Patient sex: F
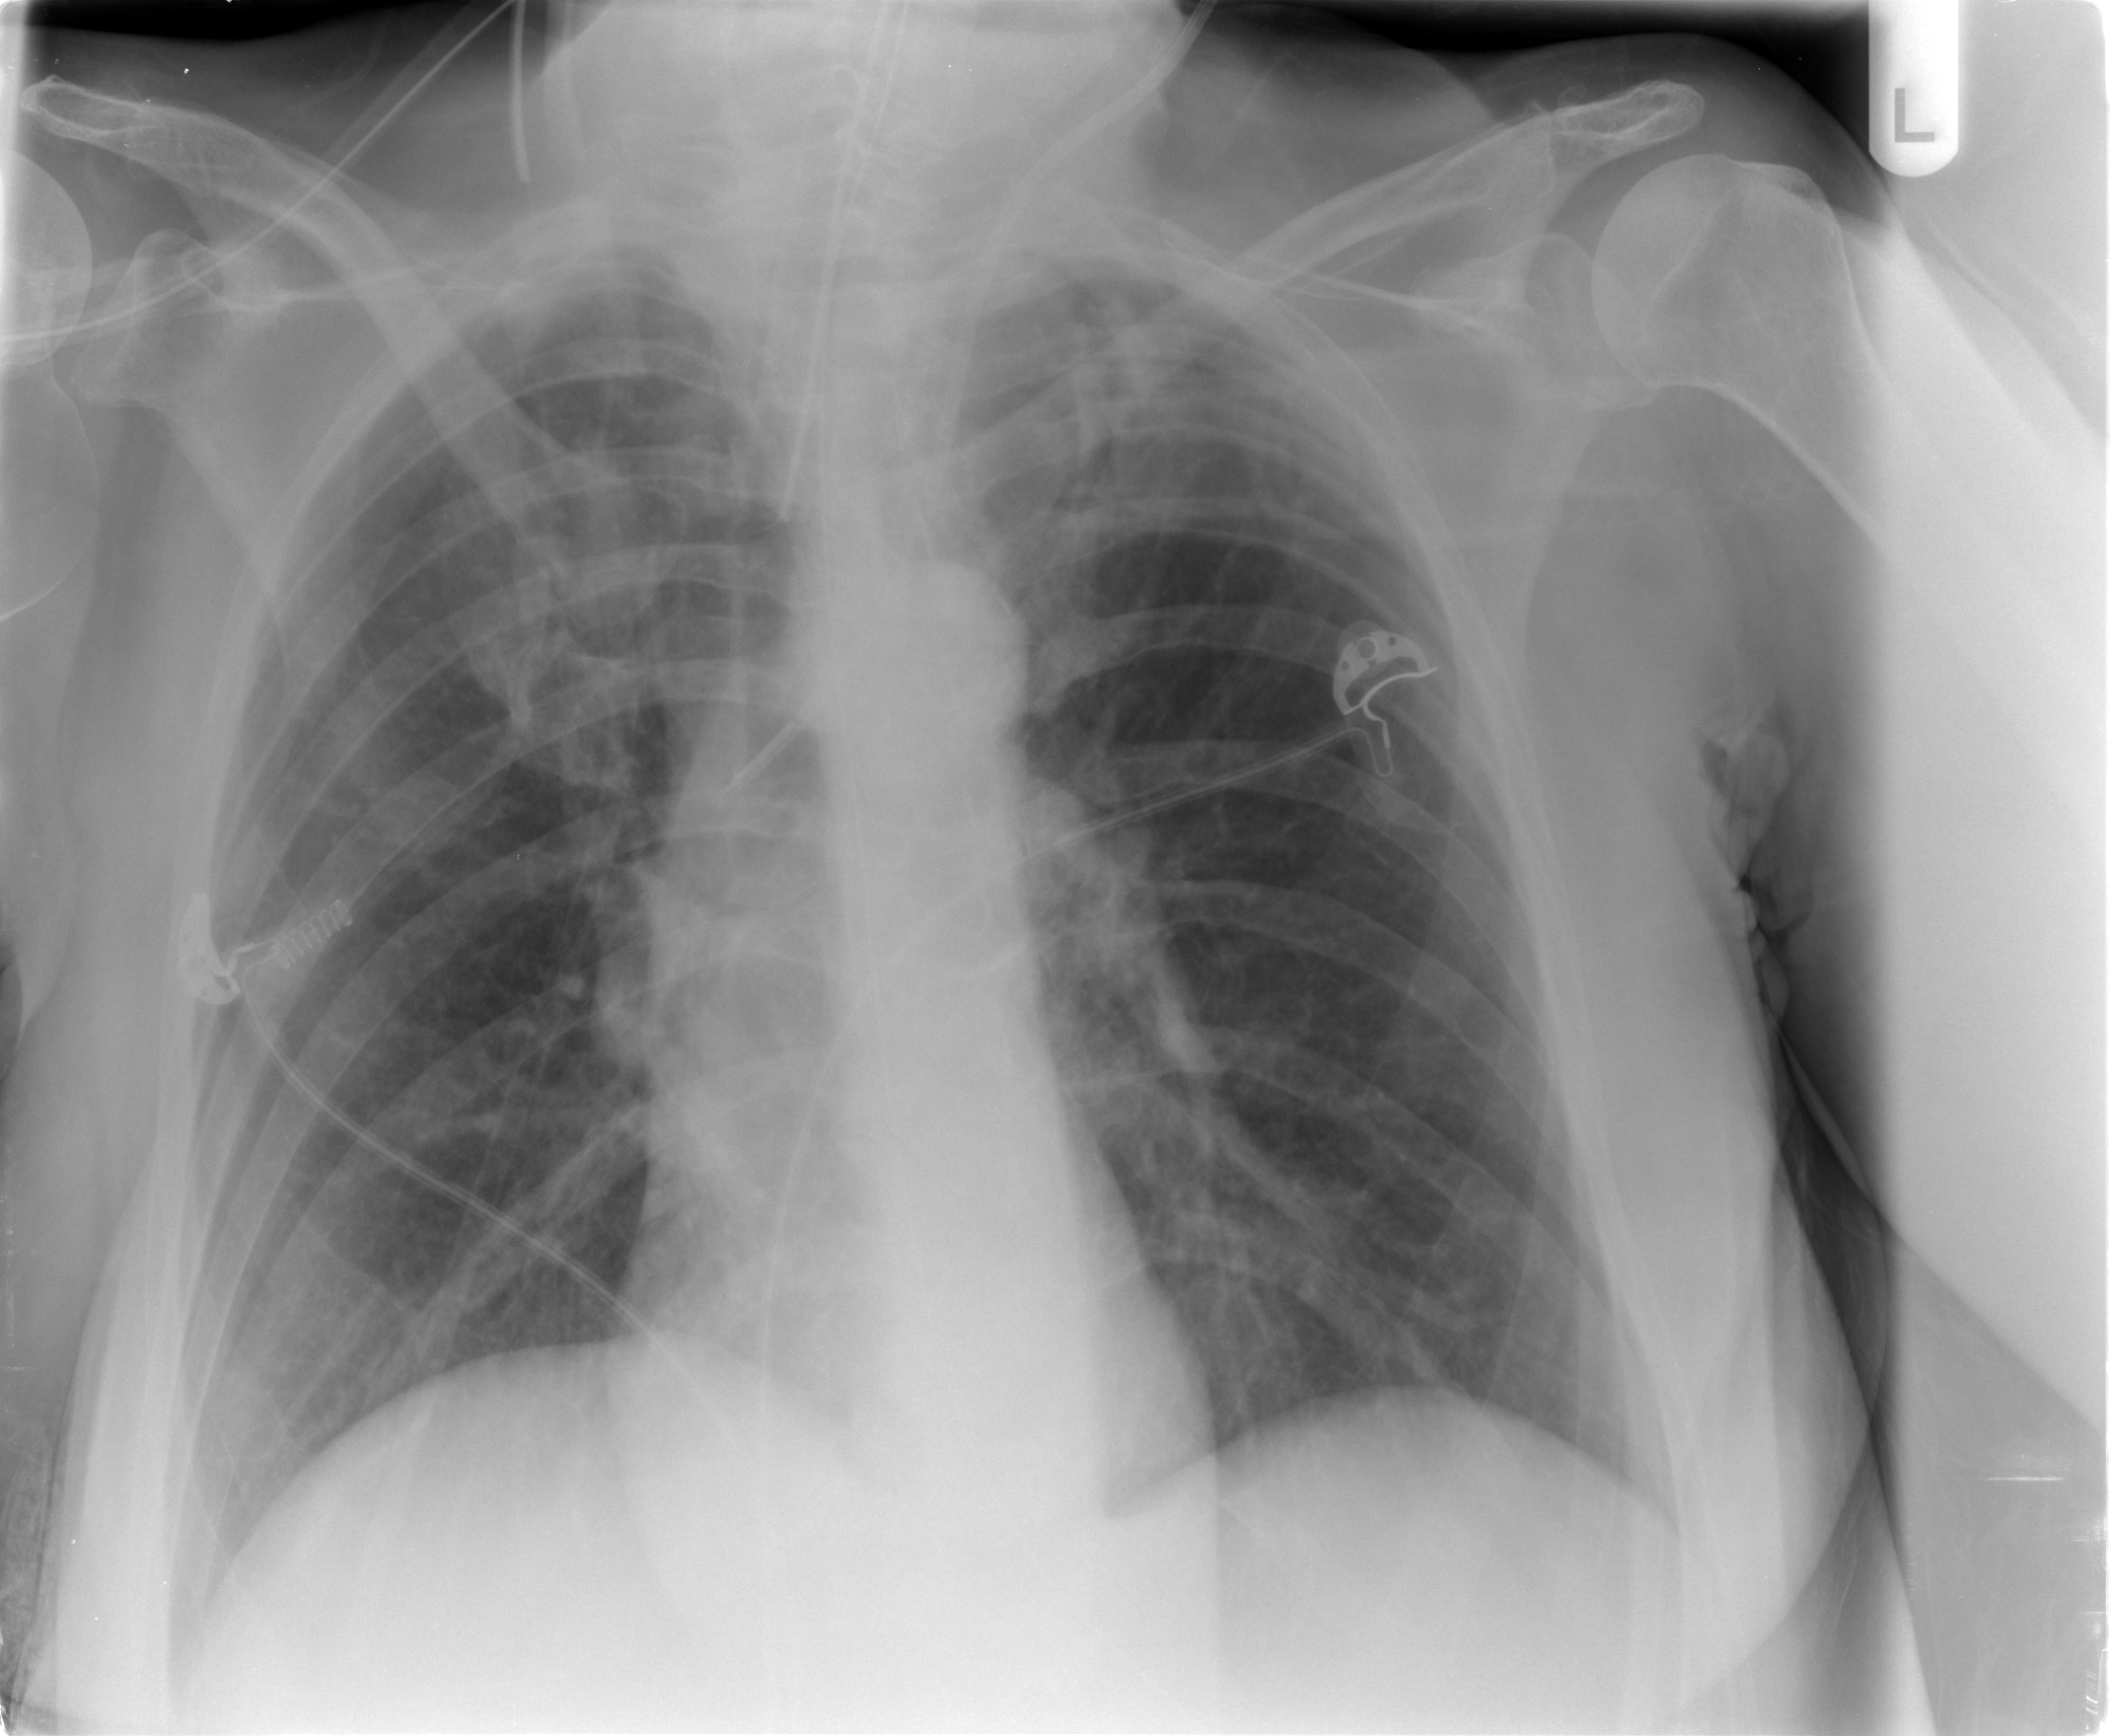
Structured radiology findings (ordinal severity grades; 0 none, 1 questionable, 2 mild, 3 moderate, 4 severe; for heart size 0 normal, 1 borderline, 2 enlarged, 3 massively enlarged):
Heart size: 0
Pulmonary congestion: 1
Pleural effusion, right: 0
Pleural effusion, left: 0
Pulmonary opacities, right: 0
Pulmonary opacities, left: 0
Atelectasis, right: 2
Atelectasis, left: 2